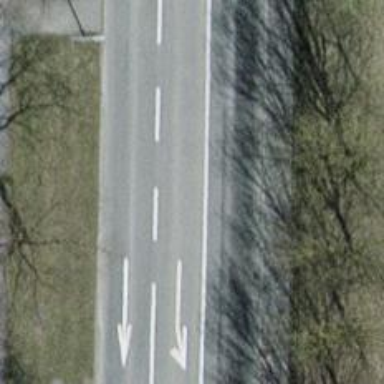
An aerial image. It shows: Secondary road with asphalt surface.